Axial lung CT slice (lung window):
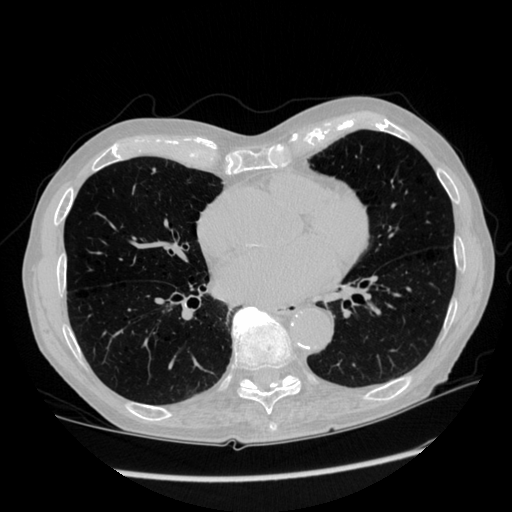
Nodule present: no